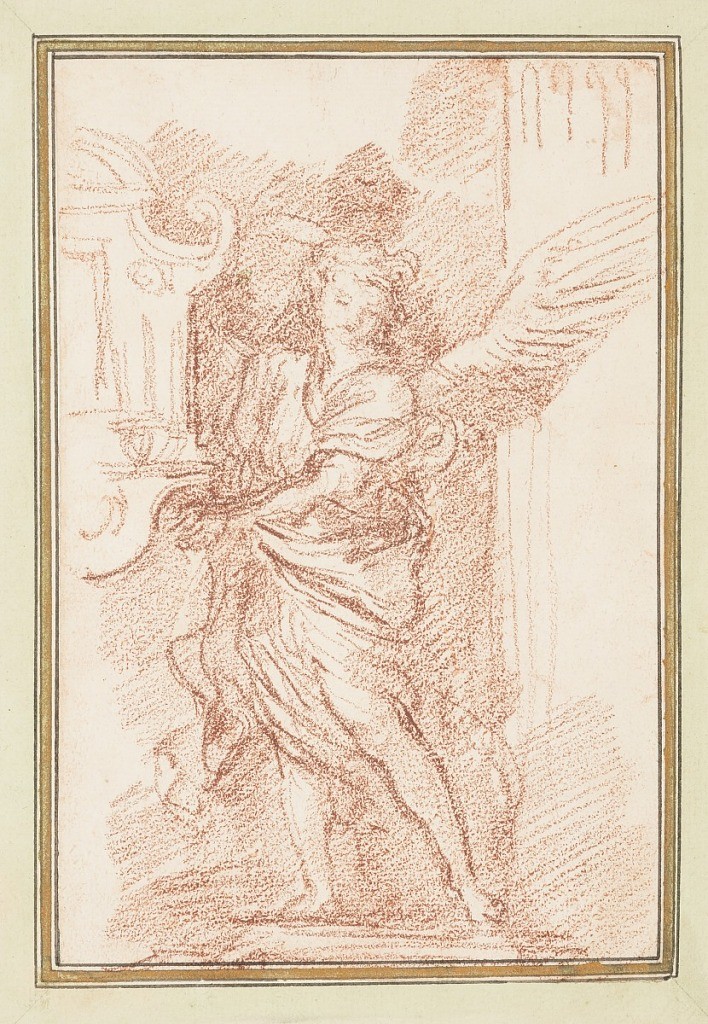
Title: Winged figure between window and column
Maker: Jean-Robert Ango, French, active in Rome 1759 –1770, d. 1773
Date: ca. 1759–70
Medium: Red chalk on paper
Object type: Drawing
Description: Winged figure standing between a window on the left and a column on the right. She stands in a contrapposto position and her eyes are closed.